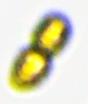
Label: Margalefidinium